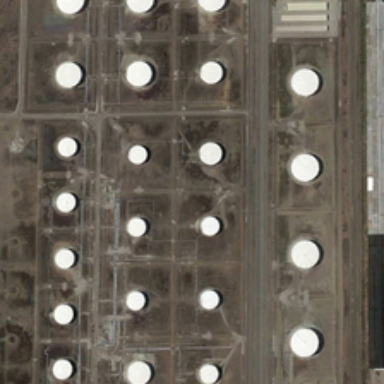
Many white storage tanks are in four rows .